Interaction volume radius: 5 \u00c5
Interaction volume height: 40 \u00c5
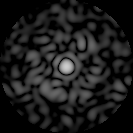
Disorder parameter: 0.8068